Platform: macOS
Application: Arc Browser
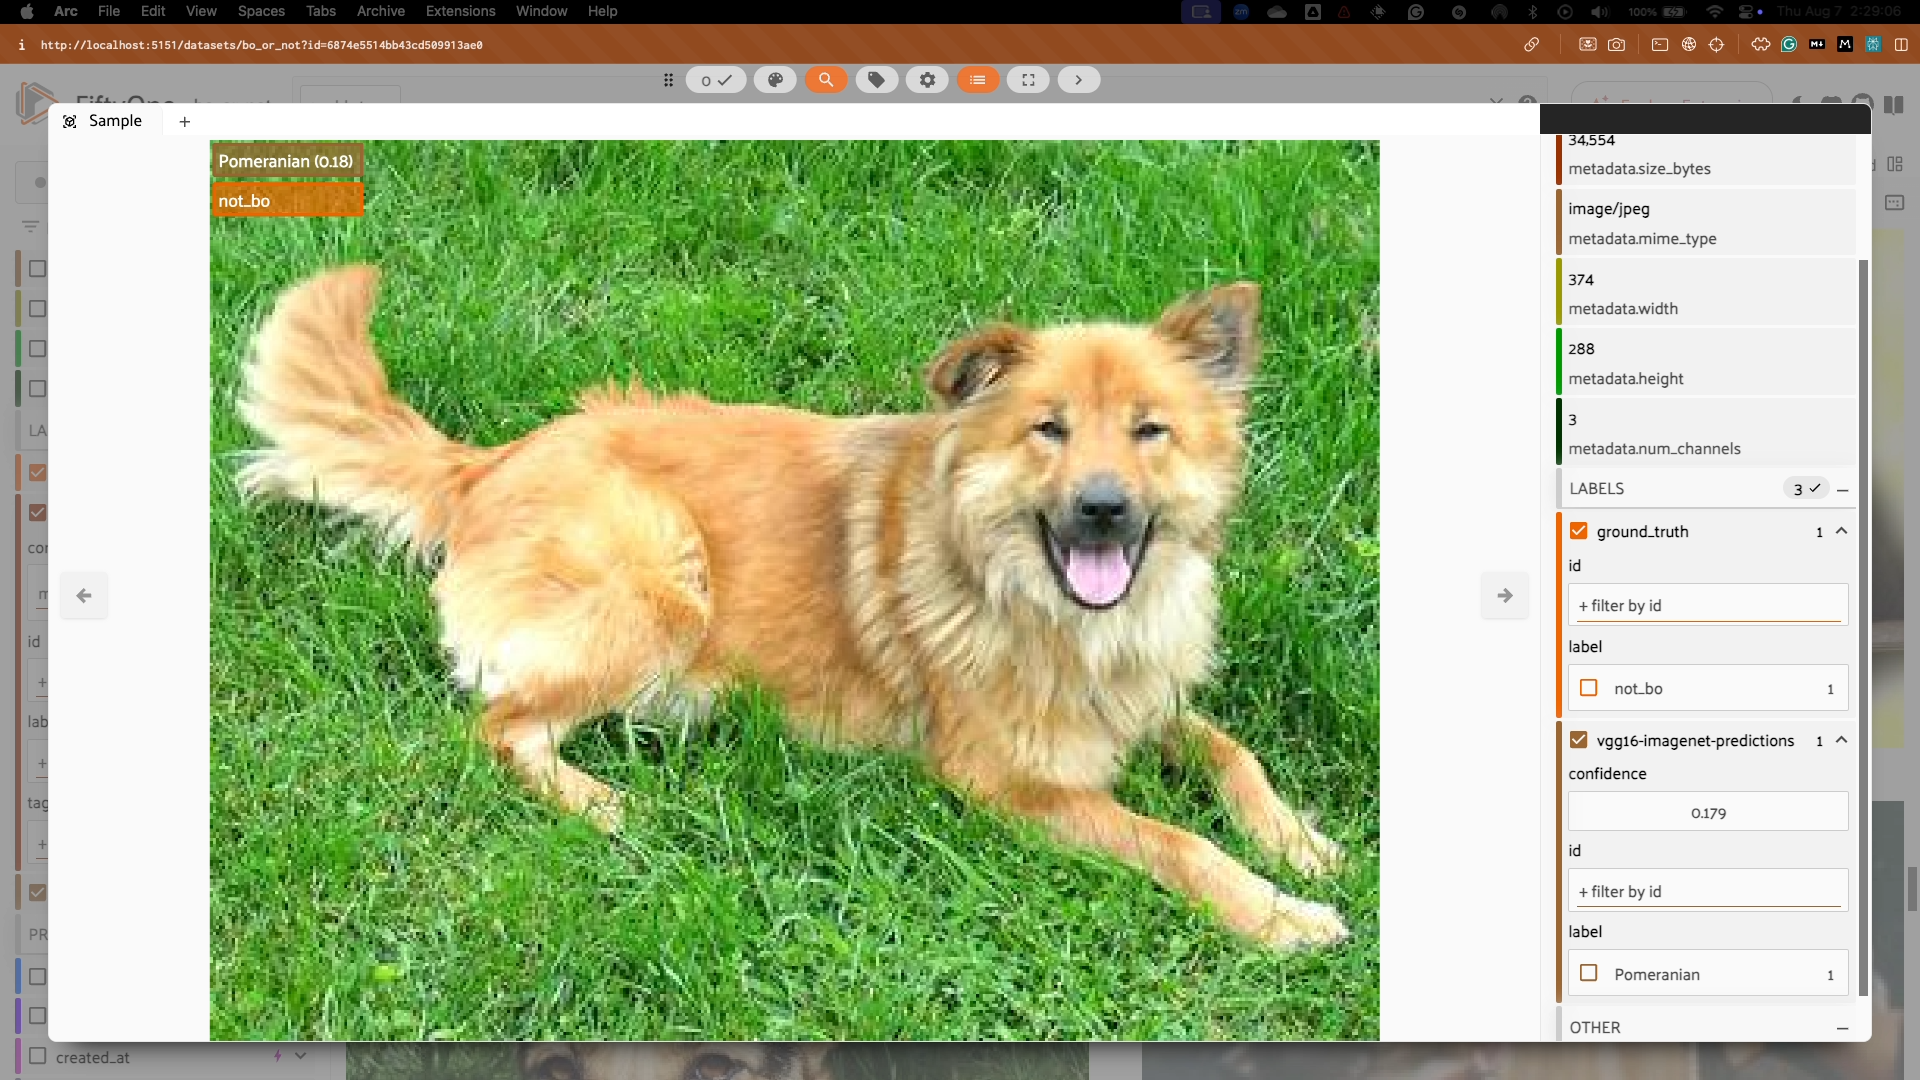
task_description: Hide available filter options for vgg16-imagenet-predictions field in the labels group of the sidebar
action_type: click
element_info: Icon
steps_since_start: 1